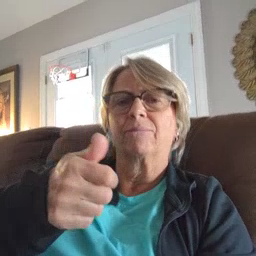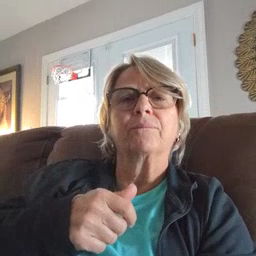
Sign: yourself